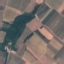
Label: PermanentCrop